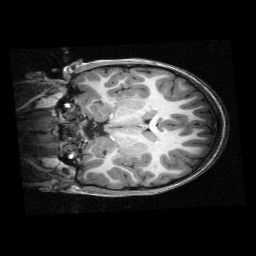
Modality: T1w
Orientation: coronal
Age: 9
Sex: female
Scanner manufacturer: siemens
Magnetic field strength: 3 T
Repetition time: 2.3 s
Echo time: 0.00336 s